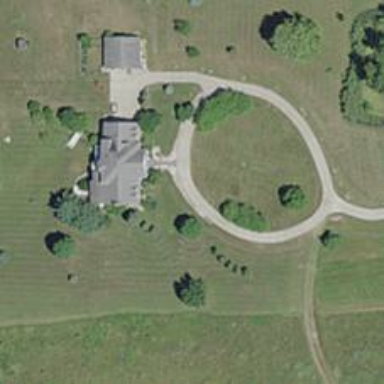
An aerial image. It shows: Driveway leading to service road.